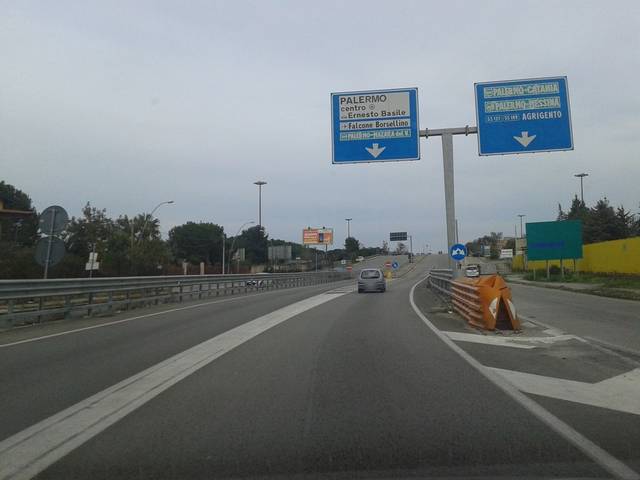
Region: Italy
Coordinates: 38.093, 13.336